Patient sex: M
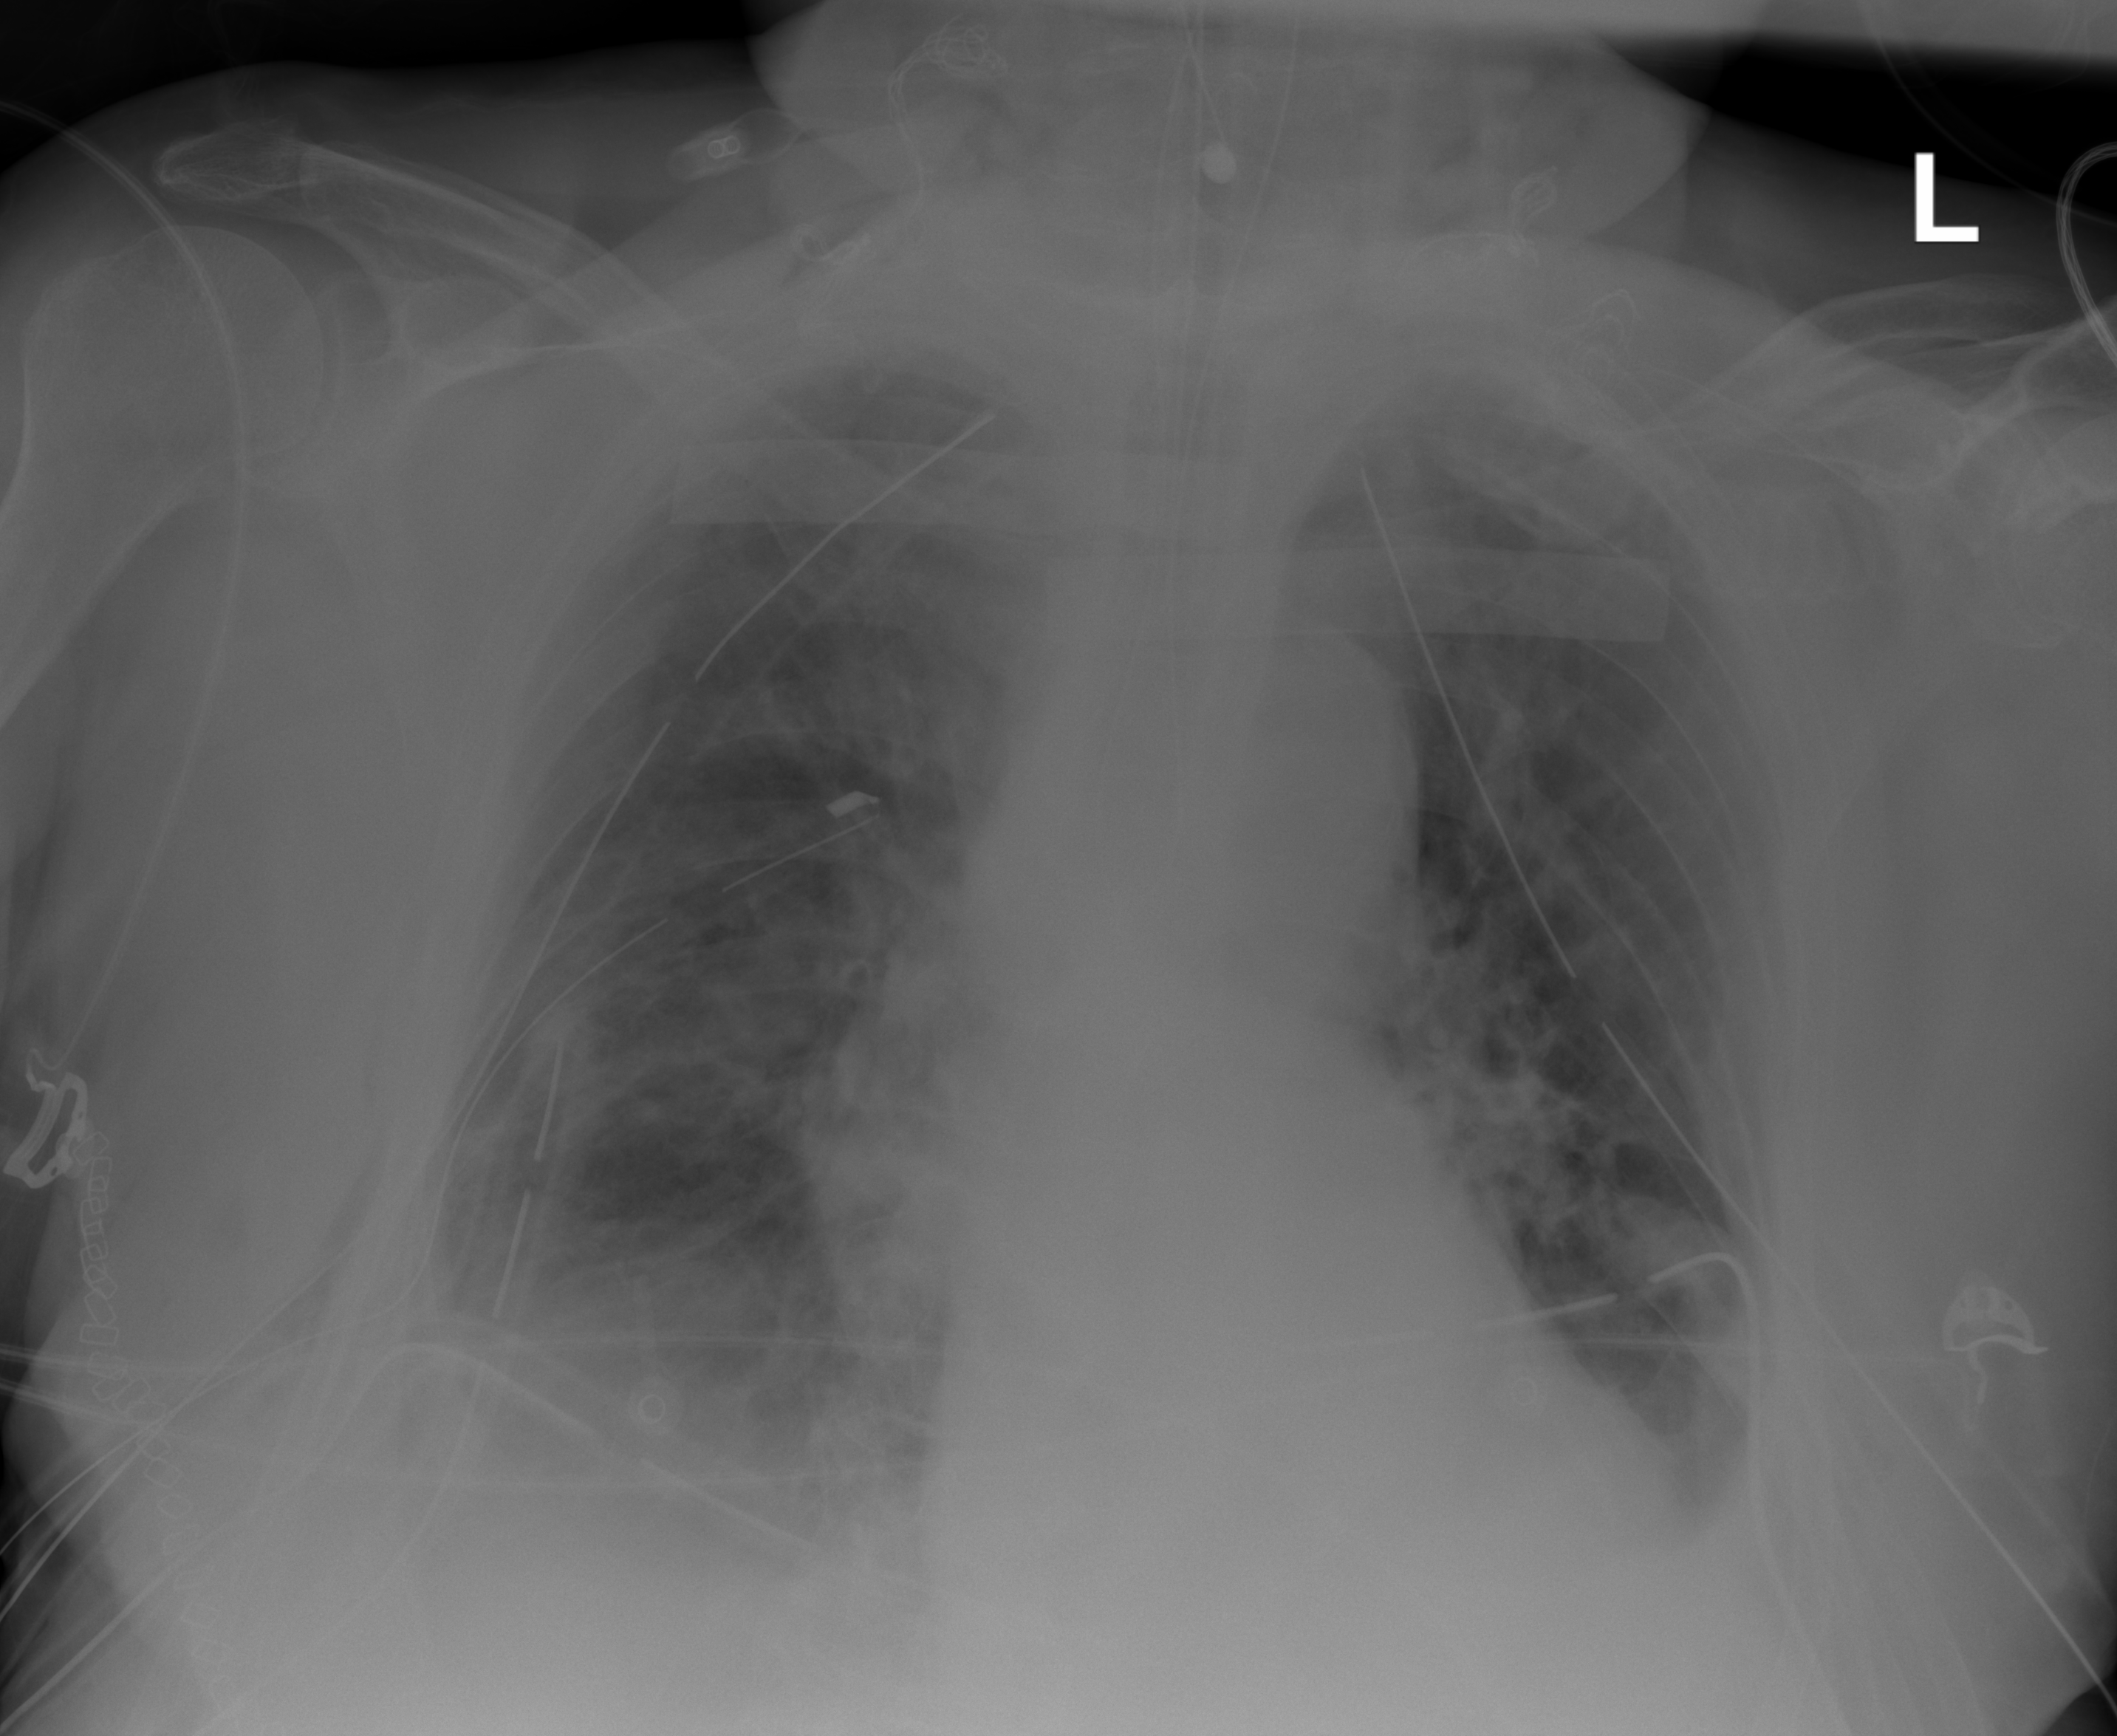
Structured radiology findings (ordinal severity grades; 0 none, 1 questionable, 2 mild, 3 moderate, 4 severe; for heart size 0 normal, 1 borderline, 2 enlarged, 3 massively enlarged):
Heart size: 0
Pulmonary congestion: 0
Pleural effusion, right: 2
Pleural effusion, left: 1
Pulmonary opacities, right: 0
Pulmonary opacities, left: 2
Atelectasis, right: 1
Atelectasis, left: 1